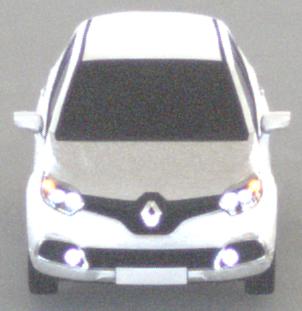
Make: Renault
Model: Captur ENERGY TCe 90
Detailed model: Captur (I)
Model produced from: 2013/06
Model produced until: 2015/05
Doors: 5
Color: white
Road condition: dry road
Daytime: morning or afternoon
Contrast: low contrast